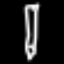
Label: pencil